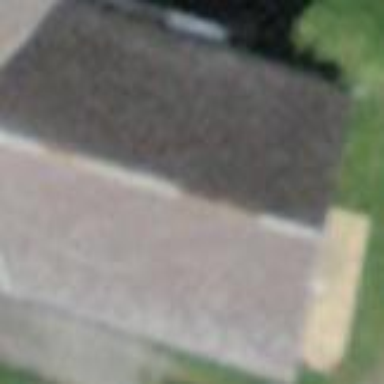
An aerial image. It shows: Rural barn.